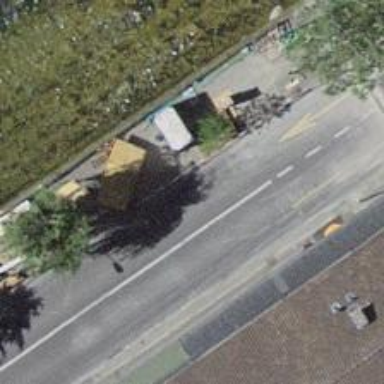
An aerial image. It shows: Bus stop with platform for public transport.